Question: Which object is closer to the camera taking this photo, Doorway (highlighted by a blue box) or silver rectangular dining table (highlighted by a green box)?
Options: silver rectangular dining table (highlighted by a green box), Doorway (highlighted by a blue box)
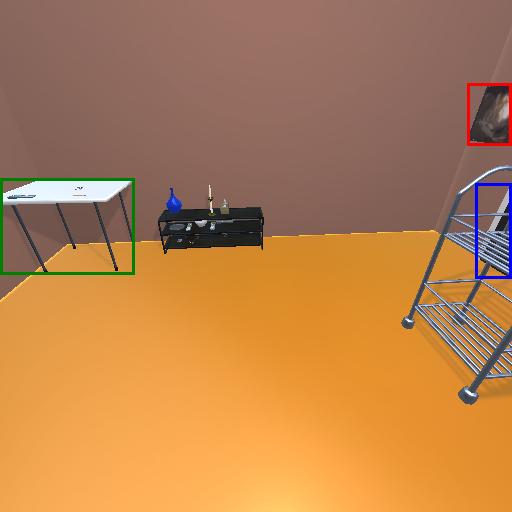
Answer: silver rectangular dining table (highlighted by a green box)